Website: crate-barrel
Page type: cart
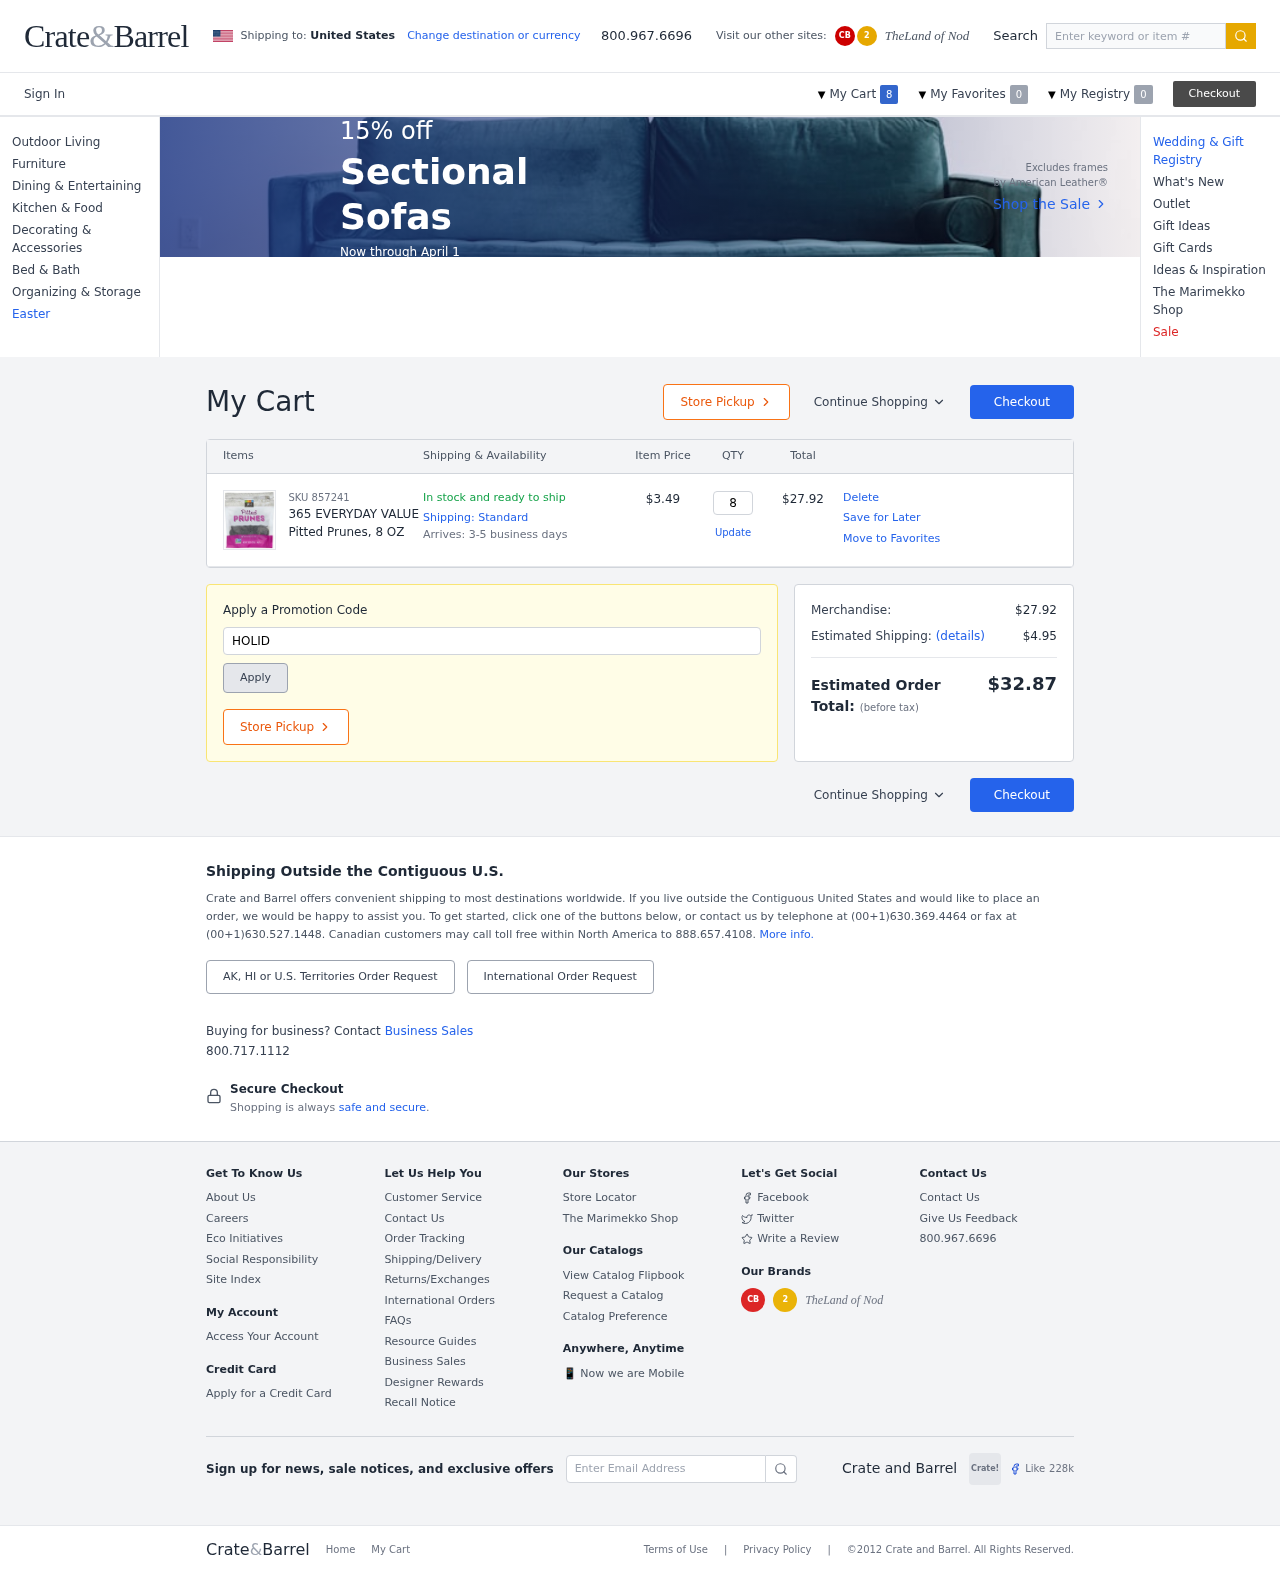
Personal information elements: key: PII_PROMO_CODE
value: HOLIDAY73
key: PII_COUNTRY
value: United States
Product elements: key: PRODUCT1_NAME
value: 365 EVERYDAY VALUE Pitted Prunes, 8 OZ
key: PRODUCT1_PRICE
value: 3.49
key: PRODUCT1_QUANTITY
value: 8
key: PRODUCT1_SKU
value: SKU 857241
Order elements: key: ORDER_NUM_ITEMS
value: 8
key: ORDER_ITEM_TOTAL
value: $27.92
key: ORDER_SUBTOTAL
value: $27.92
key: ORDER_SHIPPING_COST
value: $4.95
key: ORDER_TOTAL
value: $32.87
Search elements: key: HEADER_SEARCH
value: Enter keyword or item #